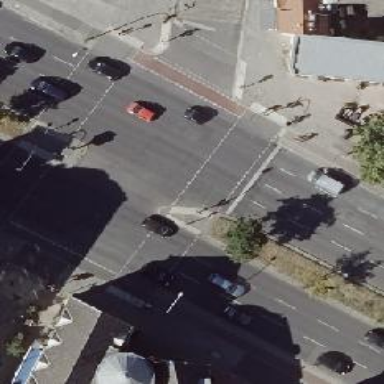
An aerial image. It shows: Asphalt footway with crossing equipped with traffic signals.